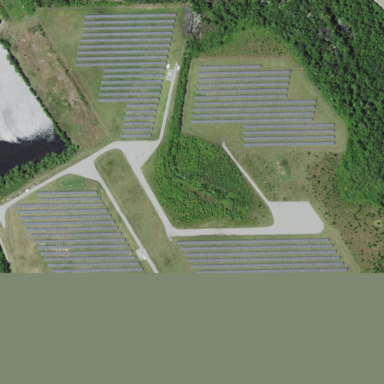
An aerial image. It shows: Solar power plant utilizing photovoltaic technology.